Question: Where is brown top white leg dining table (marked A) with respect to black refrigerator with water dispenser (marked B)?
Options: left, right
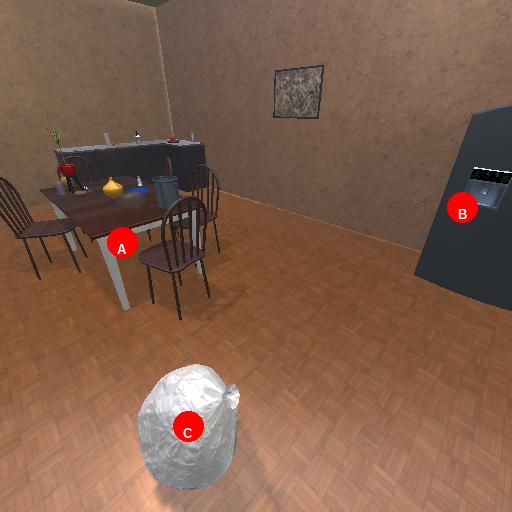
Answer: left